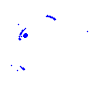
Particle: pion